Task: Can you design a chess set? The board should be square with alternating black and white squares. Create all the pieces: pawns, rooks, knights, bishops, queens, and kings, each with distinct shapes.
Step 2077:
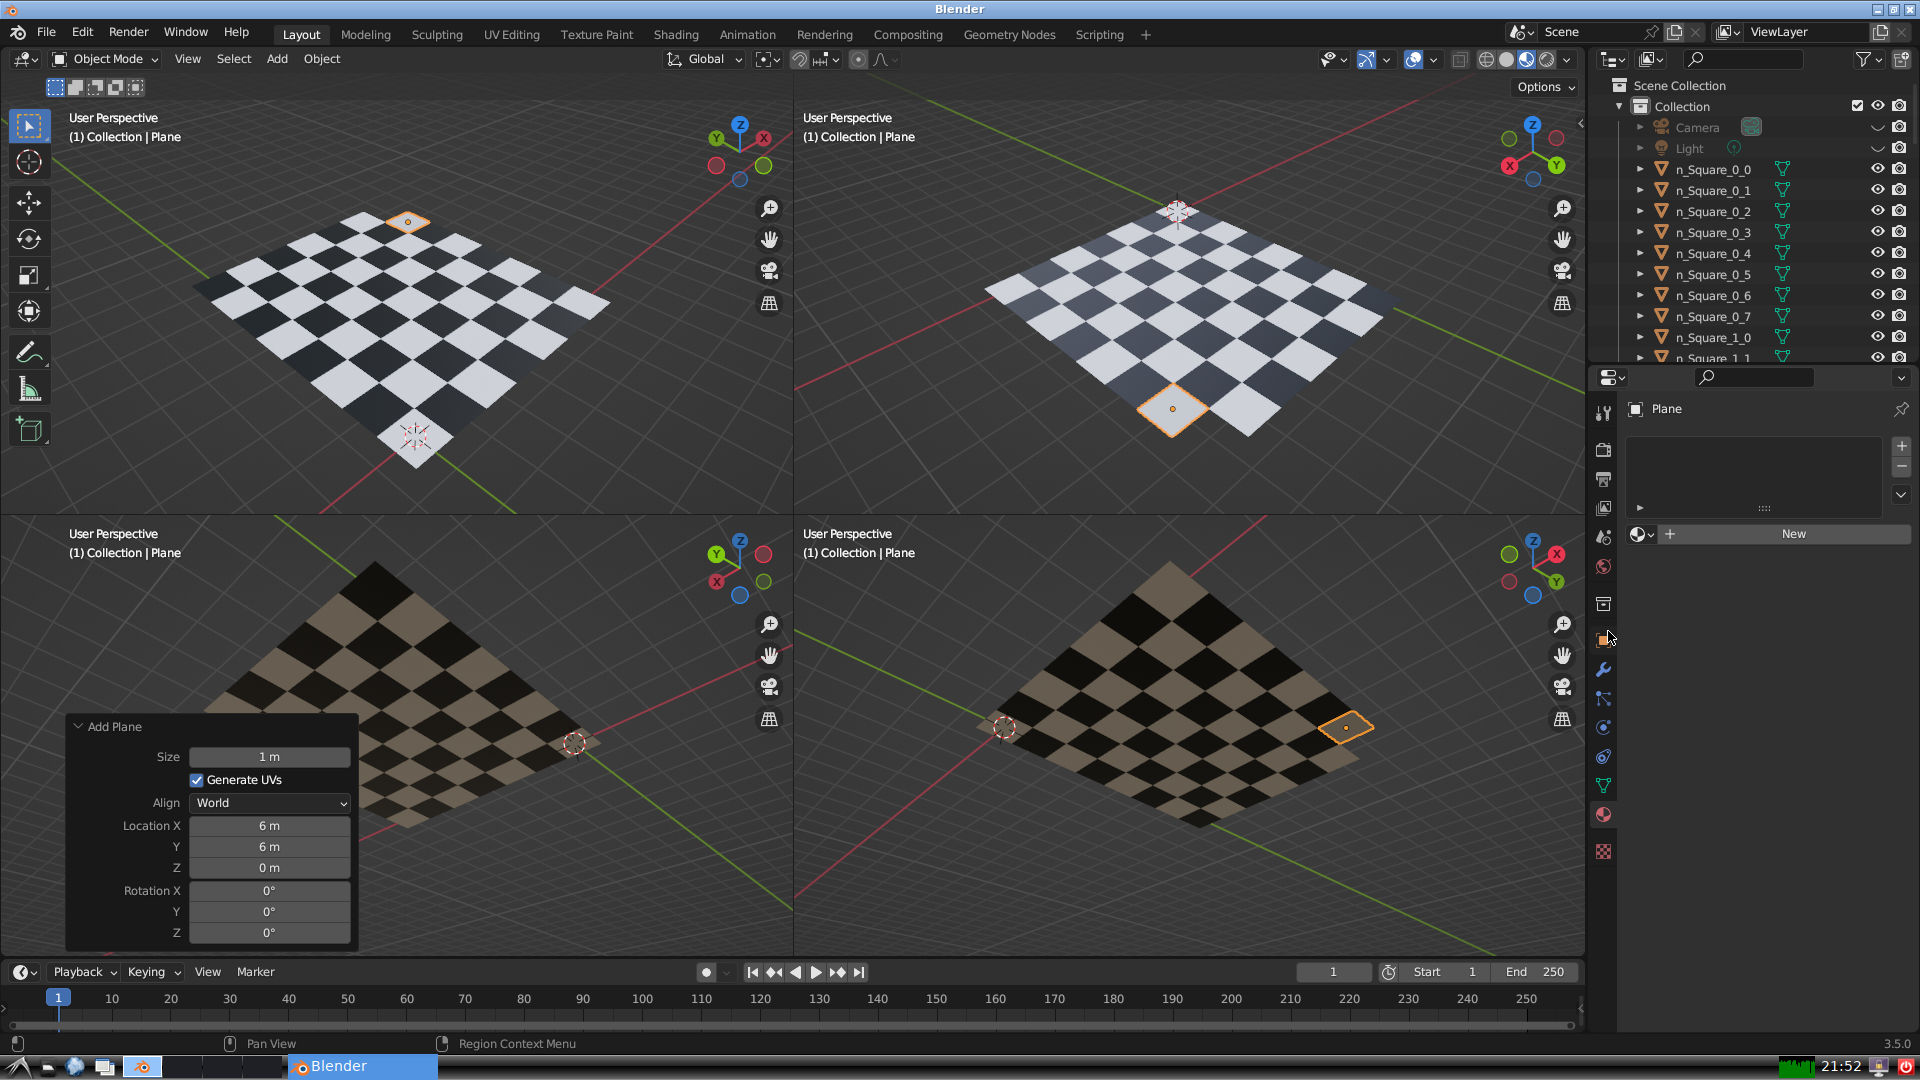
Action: click: no